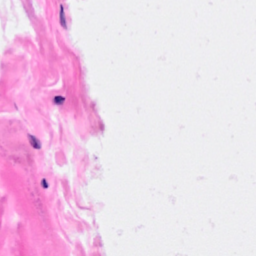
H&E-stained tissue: Breast